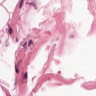
Metastatic tissue present: no